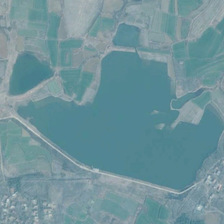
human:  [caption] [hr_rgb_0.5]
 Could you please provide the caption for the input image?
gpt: mist shrouds this irregular blue pond surrounded by many farmlands .

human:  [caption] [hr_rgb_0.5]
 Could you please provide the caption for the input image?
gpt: a irregular pond is surrounded by farmlands .

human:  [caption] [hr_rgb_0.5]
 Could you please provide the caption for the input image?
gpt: mist shrouds this irregular blue pond surrounded by many farmlands .

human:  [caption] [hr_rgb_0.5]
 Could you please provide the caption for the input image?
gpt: a irregular pond is surrounded by farmlands .

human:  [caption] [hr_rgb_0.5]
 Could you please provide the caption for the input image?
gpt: a irregular pond is surrounded by farmlands .